Field crop: maize
Growth stage: 2
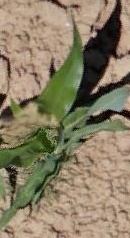
Species: maize